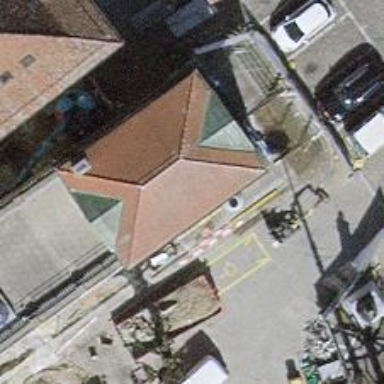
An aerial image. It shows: Café.